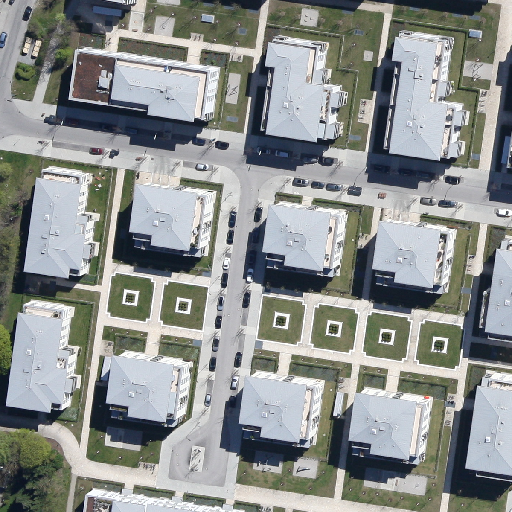
Referring expression: light-duty vehicle driving on the road